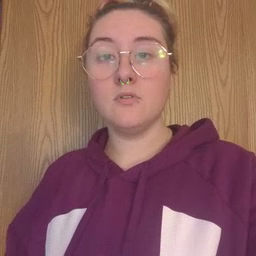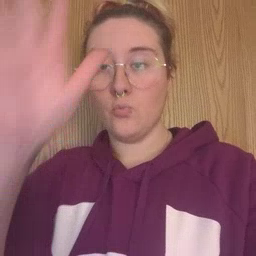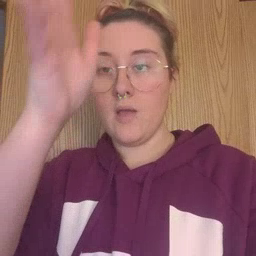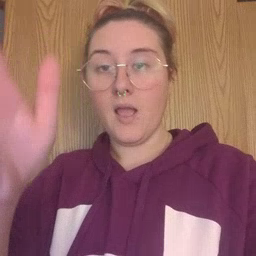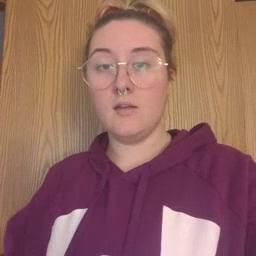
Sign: grandpa